Field crop: maize
Growth stage: 2
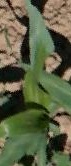
Species: maize